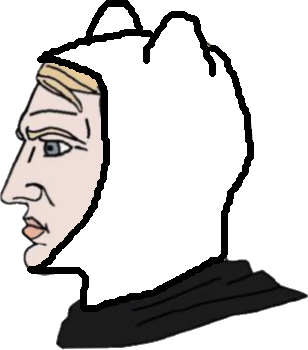
Label: 4_Yes_Chad